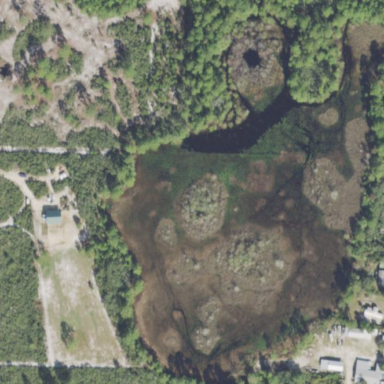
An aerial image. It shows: Marshy wetland area.